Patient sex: M
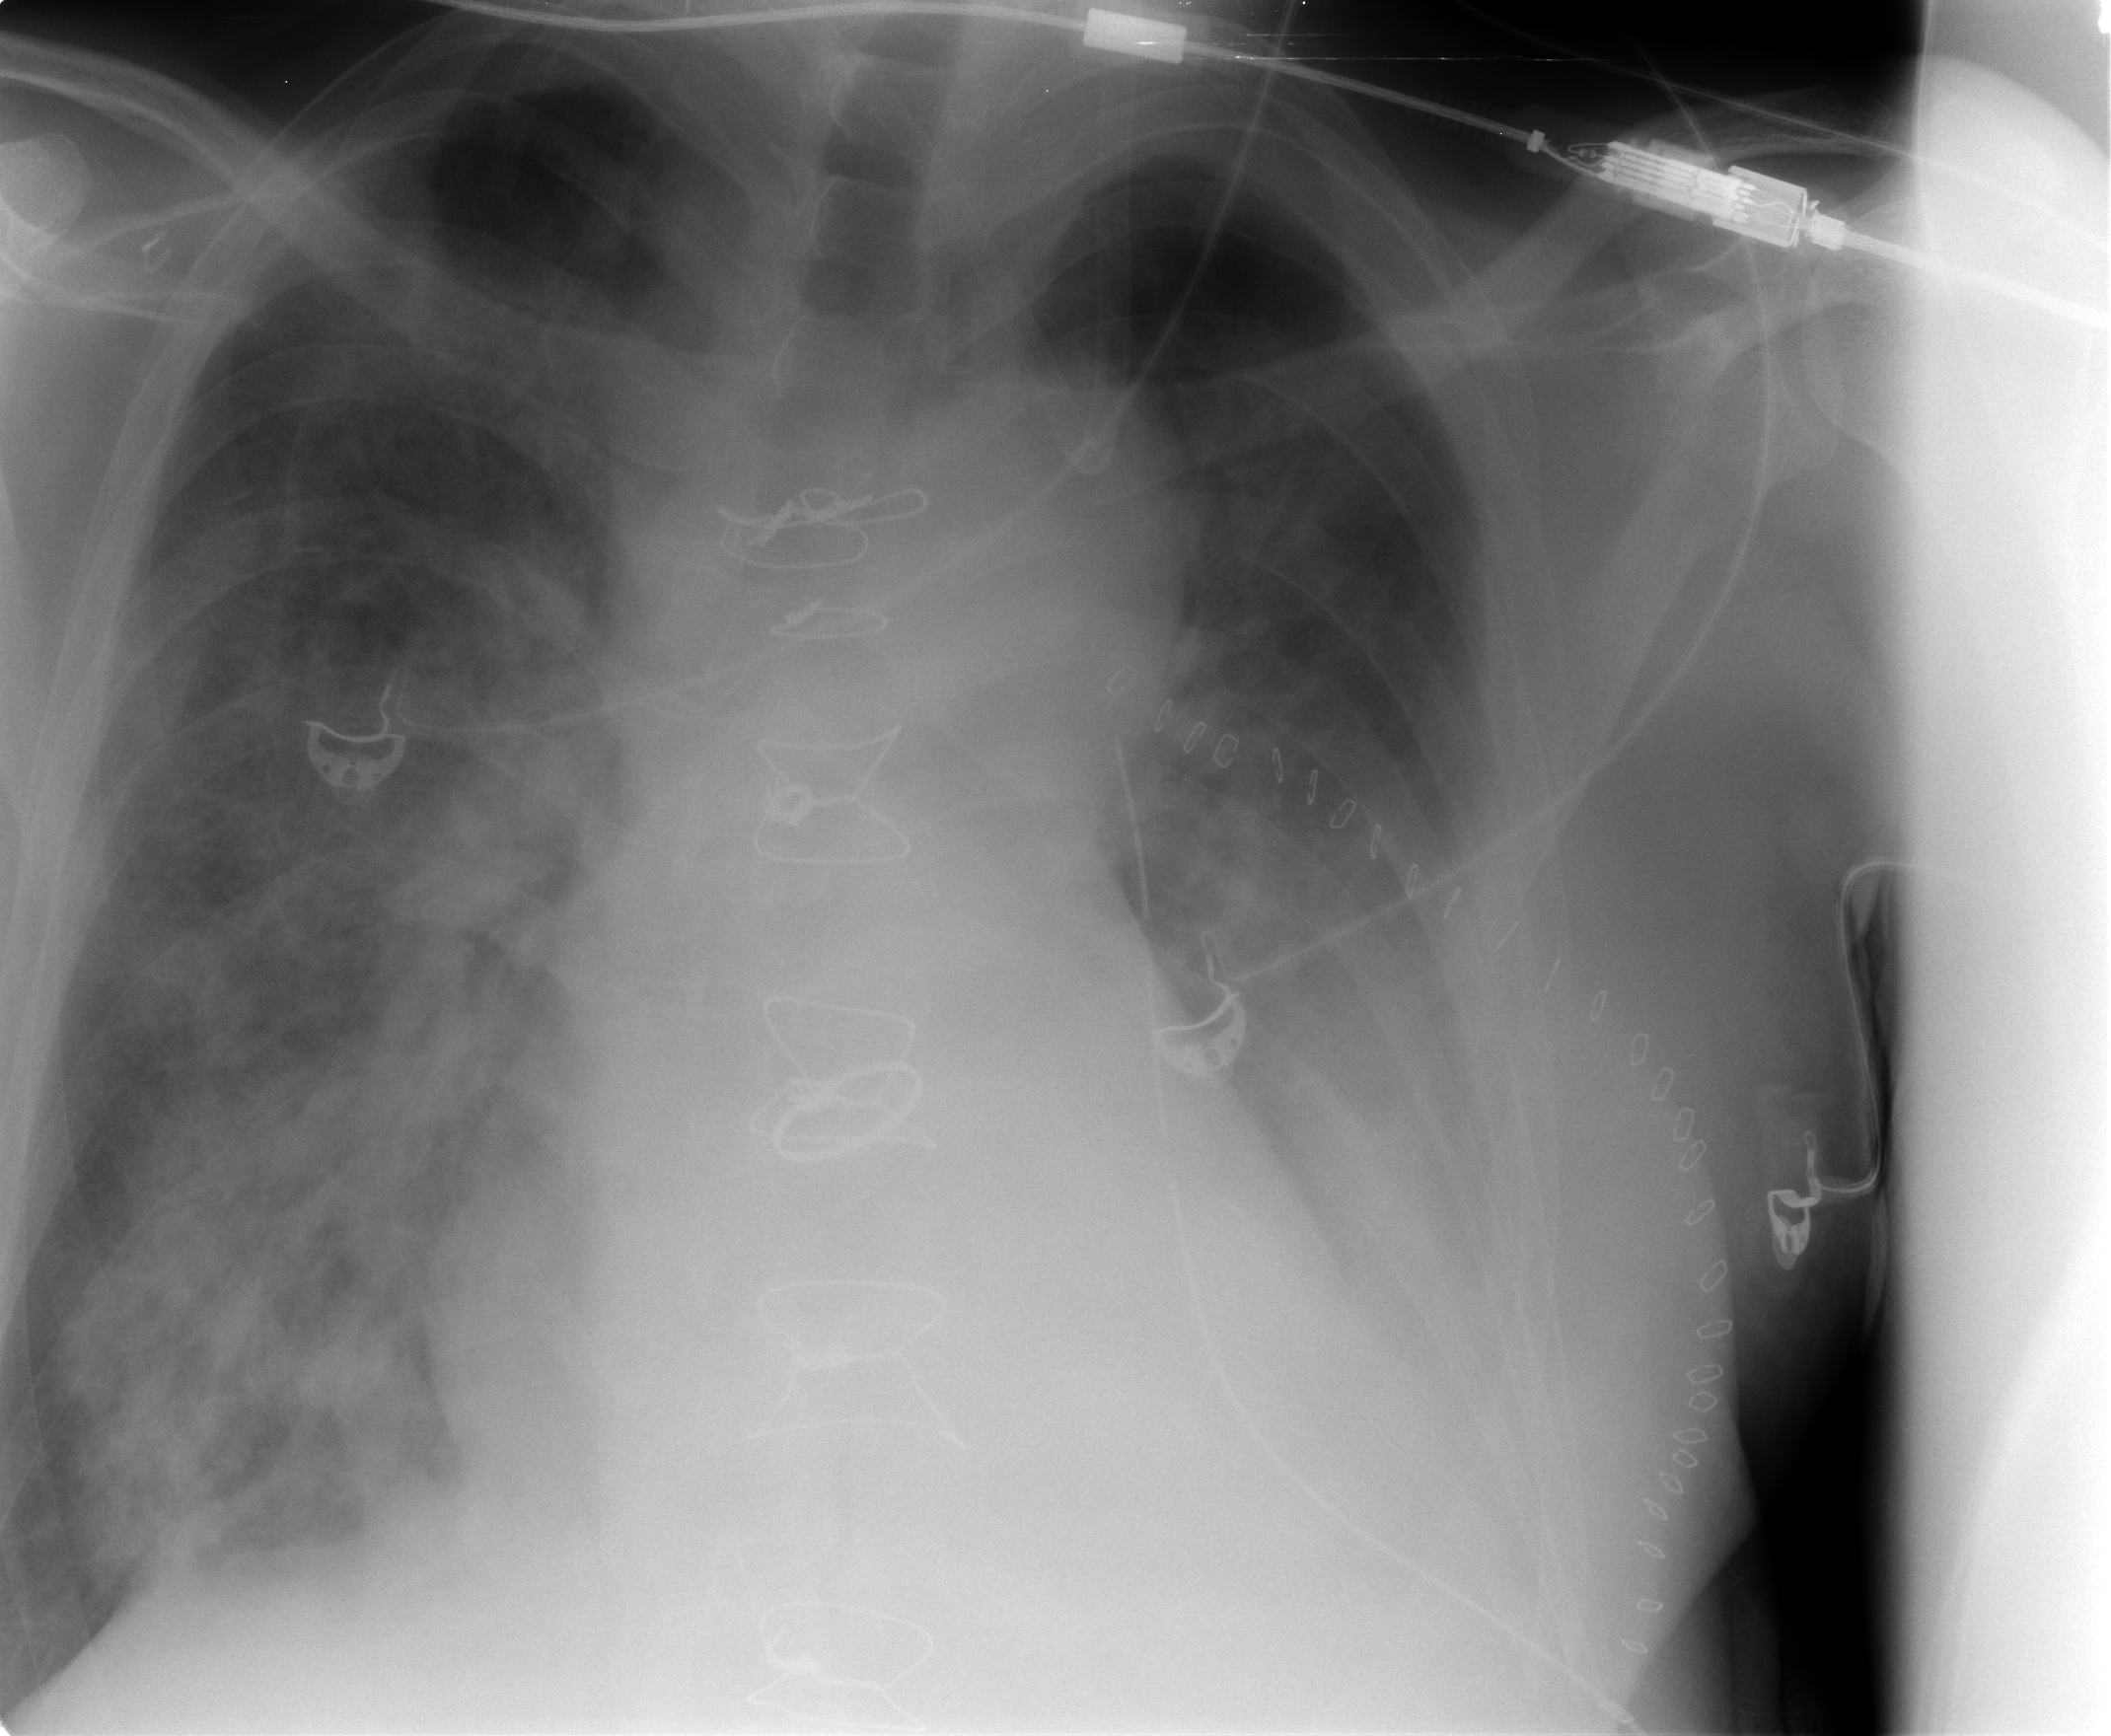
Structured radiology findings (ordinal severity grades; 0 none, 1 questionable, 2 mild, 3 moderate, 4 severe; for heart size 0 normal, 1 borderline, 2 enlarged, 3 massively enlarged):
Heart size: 0
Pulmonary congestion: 0
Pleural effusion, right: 2
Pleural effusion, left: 2
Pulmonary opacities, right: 4
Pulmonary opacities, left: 2
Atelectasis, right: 4
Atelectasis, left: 2